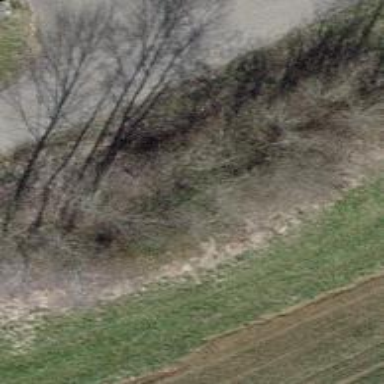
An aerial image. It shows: Ditch serving as waterway.